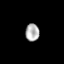
Tissue: skin
Cell type: Fibroblasts
Senescence score: 0.7493
Nuclear area (px): 237
Mean DAPI intensity: 176.92